Aerial crown-view tile of a tropical tree (Barro Colorado Island, Panama), acquired 20250818:
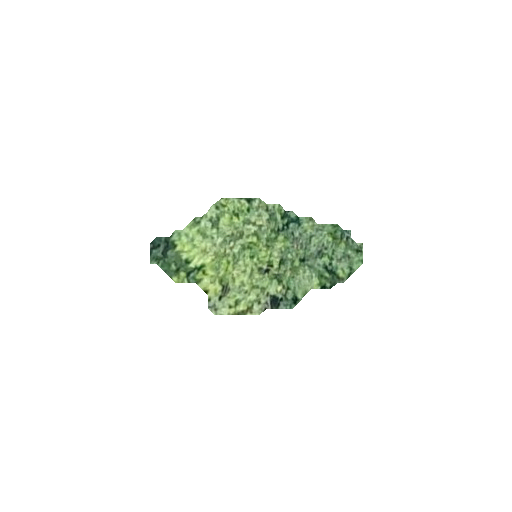
Species: Apeiba membranacea
GBIF accepted scientific name: Apeiba membranacea
Crown area: 23.175 m²